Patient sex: M
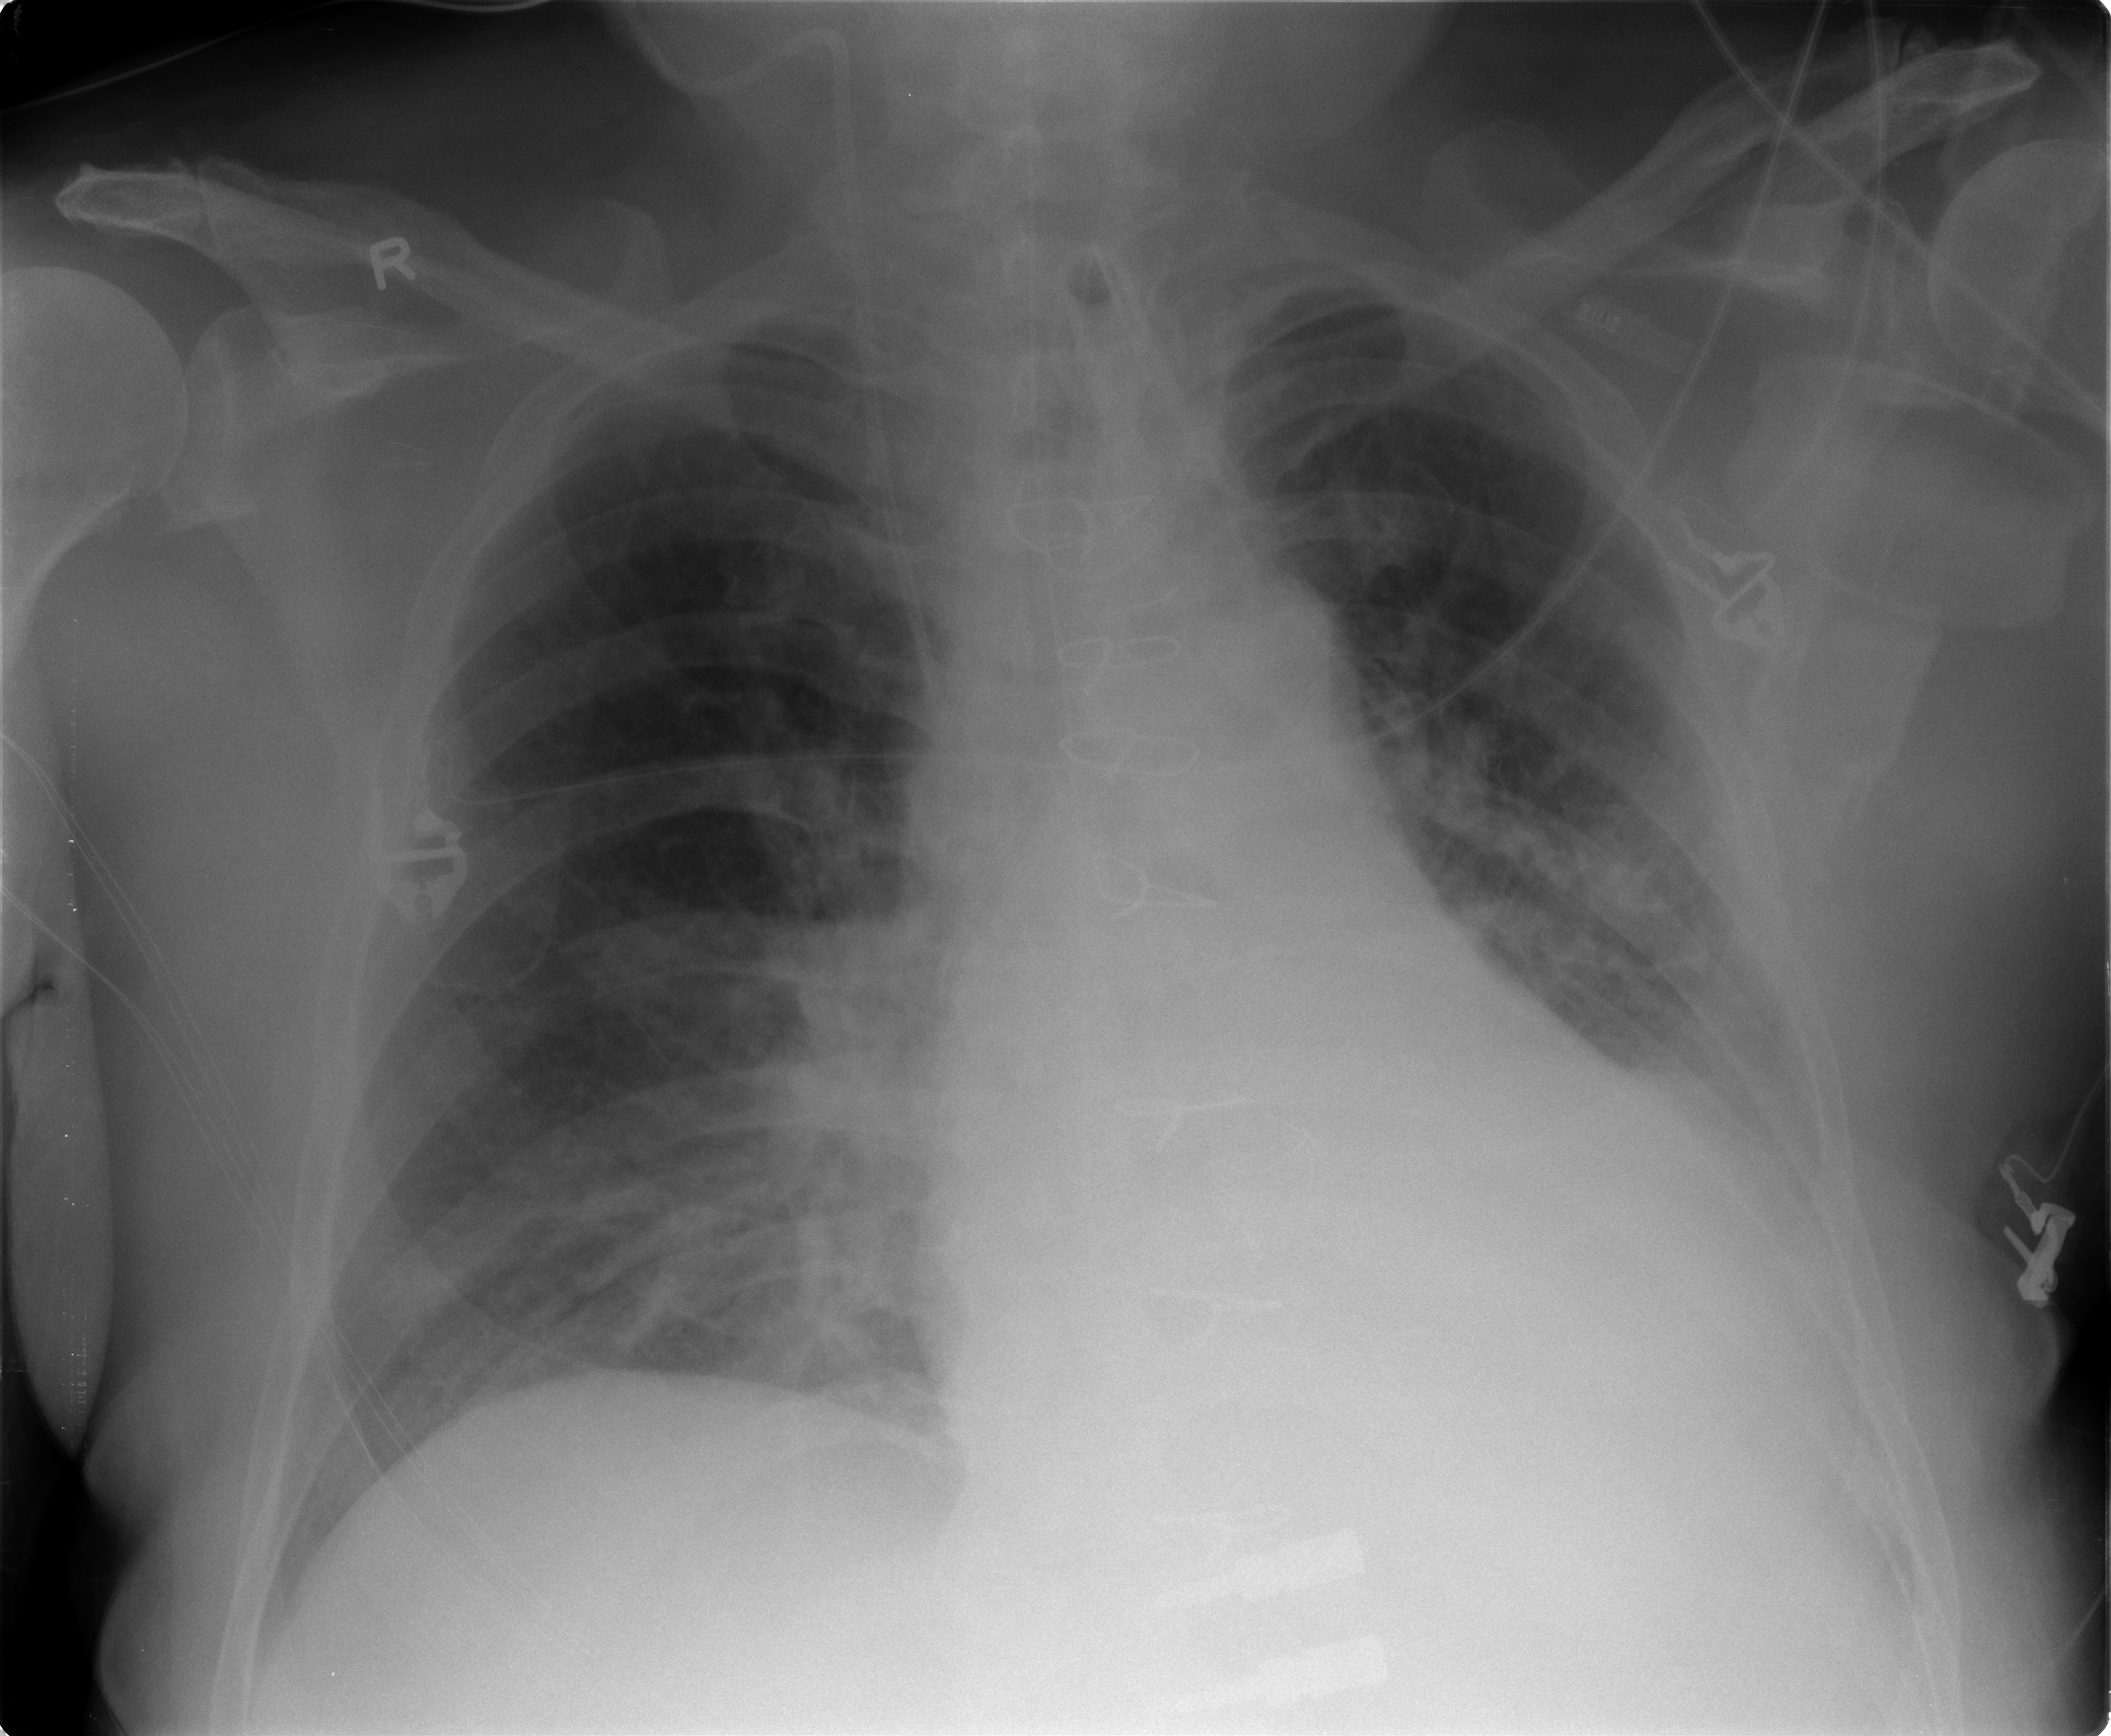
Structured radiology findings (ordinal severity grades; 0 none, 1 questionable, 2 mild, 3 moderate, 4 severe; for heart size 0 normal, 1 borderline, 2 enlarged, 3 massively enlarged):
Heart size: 2
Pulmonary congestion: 2
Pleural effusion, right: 0
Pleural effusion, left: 2
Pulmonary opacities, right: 0
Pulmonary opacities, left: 0
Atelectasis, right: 2
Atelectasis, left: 2